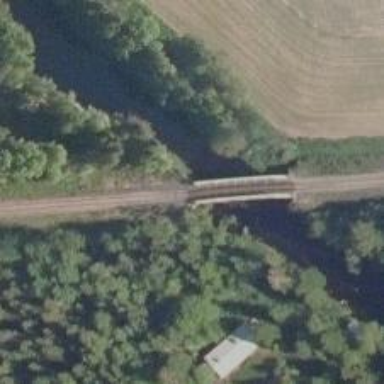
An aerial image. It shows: Continuous rail bridge crossing over railroad tracks.